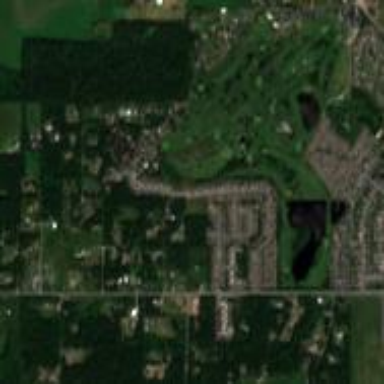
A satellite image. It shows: Golf course surrounded by greenery.